Frequency: 70000
Velocity: 0,217
Power: 27,3
Pulse duration: 0,0000001
Pass count: 1
Magnification: 10
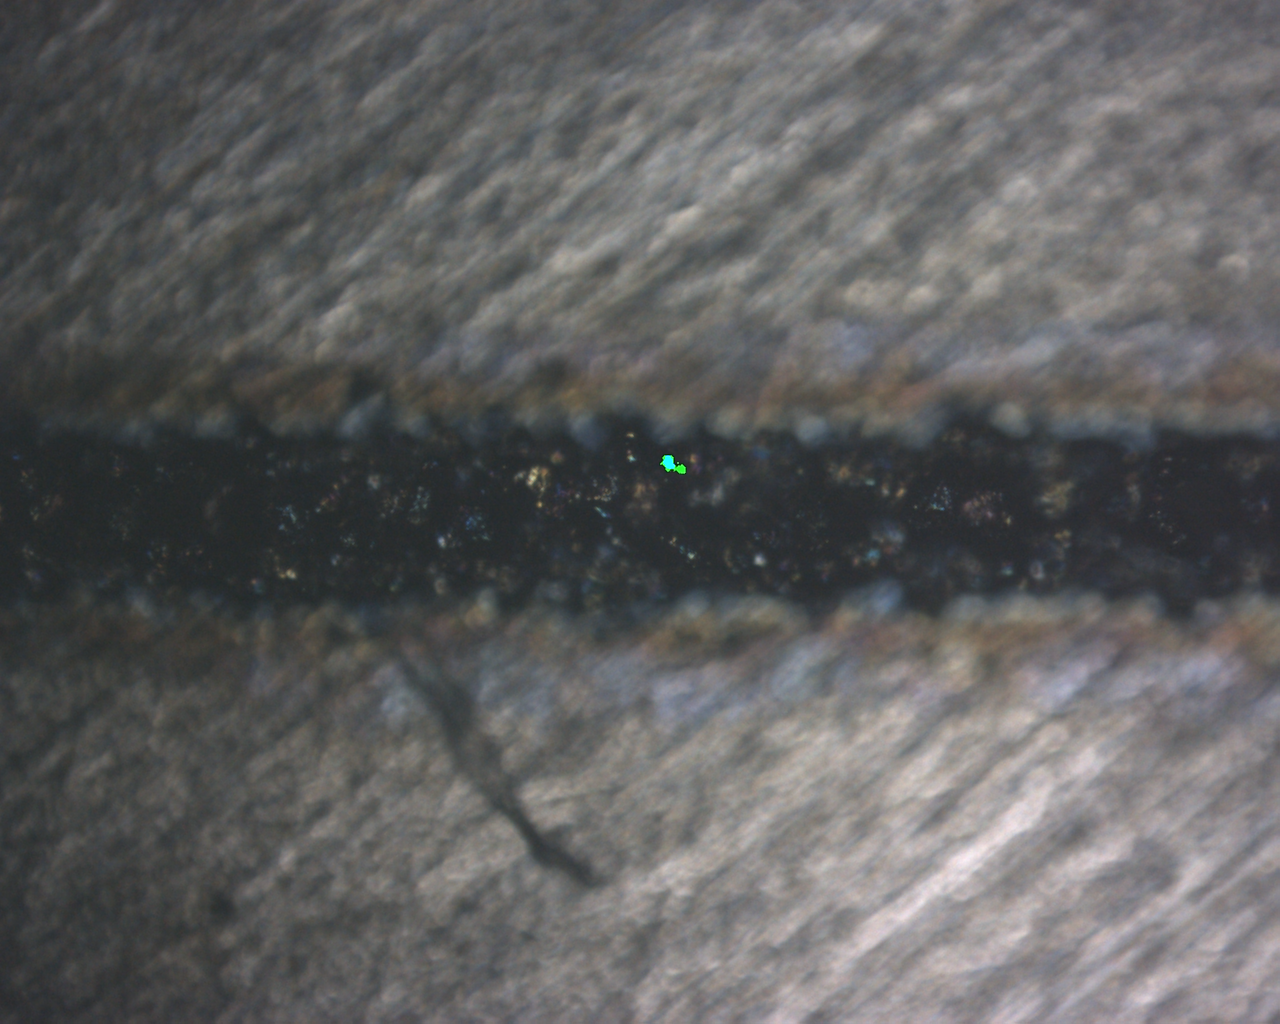
Measured width: 136.308
Other width: 75.381